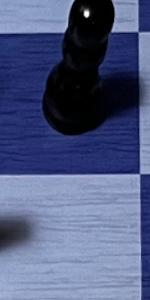
Label: Empty